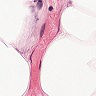
Metastatic tissue present: no